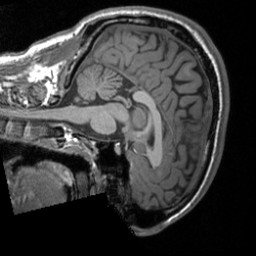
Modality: T1w
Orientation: sagittal
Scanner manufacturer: siemens
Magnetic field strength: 3 T
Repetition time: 1.9 s
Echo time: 0.00226 s